Interaction volume radius: 10 \u00c5
Interaction volume height: 15 \u00c5
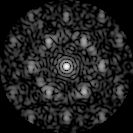
Disorder parameter: 0.5751